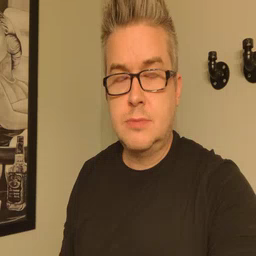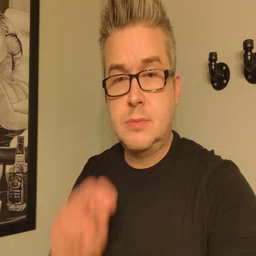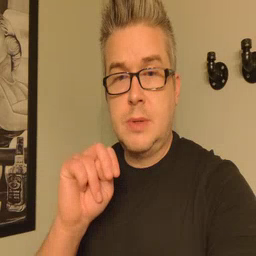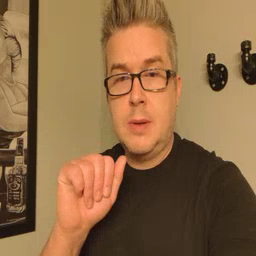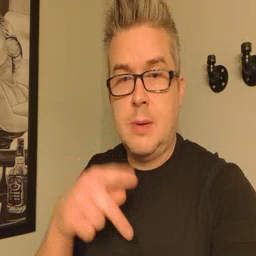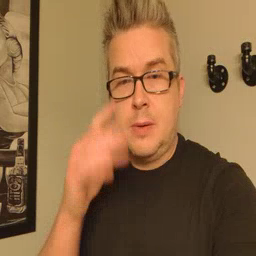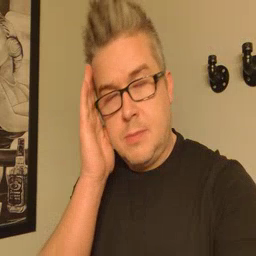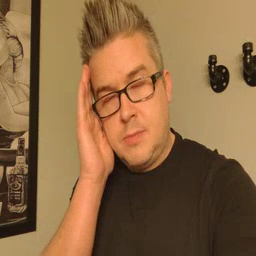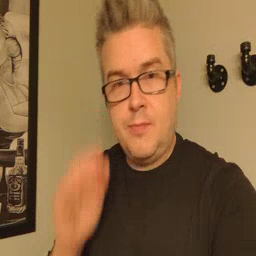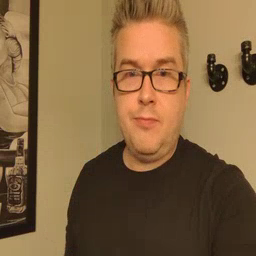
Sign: nap